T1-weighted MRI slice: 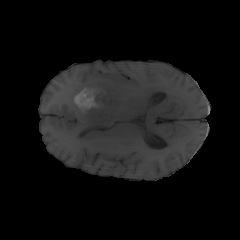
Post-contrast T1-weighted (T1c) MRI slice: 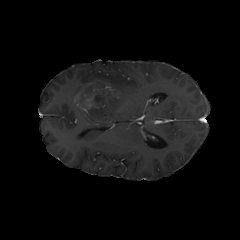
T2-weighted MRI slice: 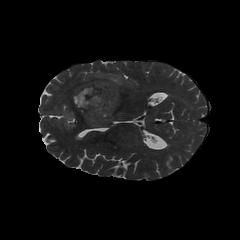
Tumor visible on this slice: yes